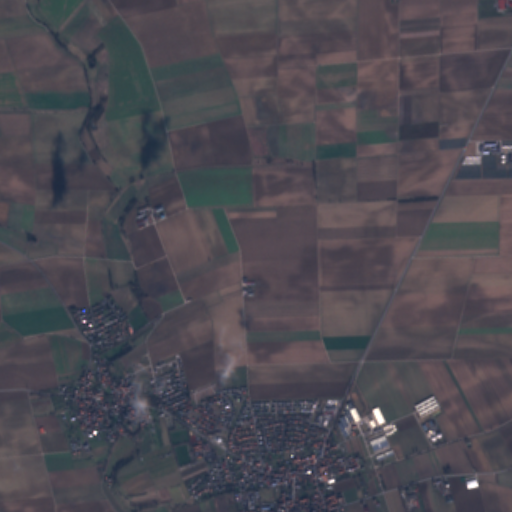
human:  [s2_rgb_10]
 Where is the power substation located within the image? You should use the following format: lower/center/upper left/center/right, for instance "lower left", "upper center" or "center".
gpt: The power substation is located in the lower left of the image.
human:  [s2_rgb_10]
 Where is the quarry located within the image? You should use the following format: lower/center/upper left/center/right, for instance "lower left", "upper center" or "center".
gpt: There is no quarry in the image.